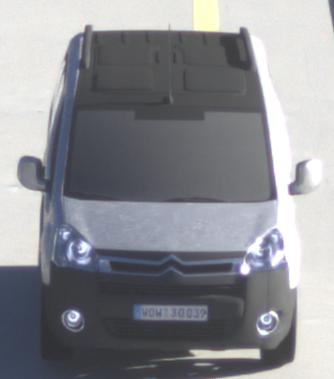
Make: Citroen
Model: Berlingo Kombi VTi 120
Detailed model: Berlingo (II) Kombi
Model produced from: 2009/12
Model produced until: 2012/03
Doors: 5
Color: white
Road condition: dry road
Daytime: morning or afternoon
Contrast: high contrast